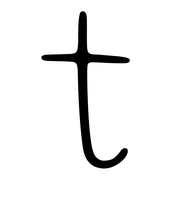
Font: Gluten_Thin